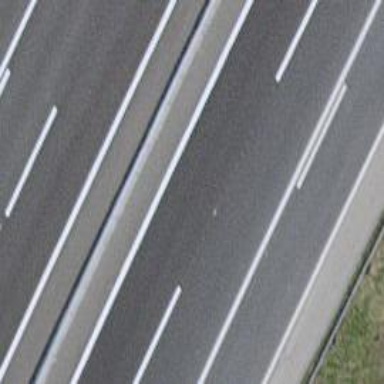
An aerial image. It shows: View of motorway.